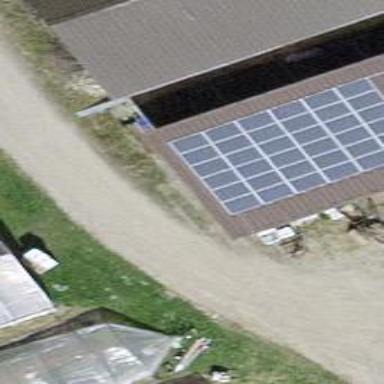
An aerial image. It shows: Solar power generator with photovoltaic panels.